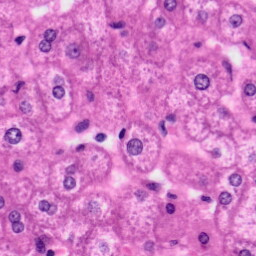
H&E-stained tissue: Liver